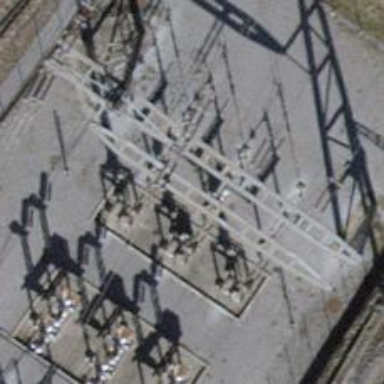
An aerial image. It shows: Endpoint substation.